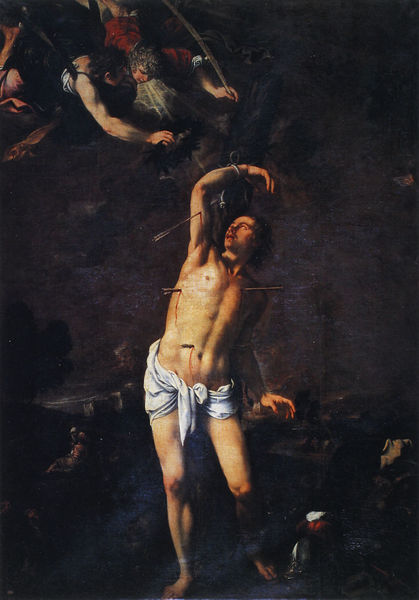
Titel: Hl. Sebastian
Künstler: Pedro Orrente
Standort: Valencia, Kathedrale (EU - E)
Schlagwörter: akt, baum, dunkel, gemälde, himmel, lendenschurz, mann, nackt, hell, nacht, blick, tuch, malerei, arm, barock, stamm, renaissance, engel, fesseln, oberkörper, blut, lendentuch, pfahl, seil, senkrecht, leib, wunden, leiden, manierismus, heiliger, märtyrer, chiaroscuro, erzengel, pfeile, rettung, gefesselt, andreas, wehren, fesselung, heilige sebastian, arn, martyreium, leidern